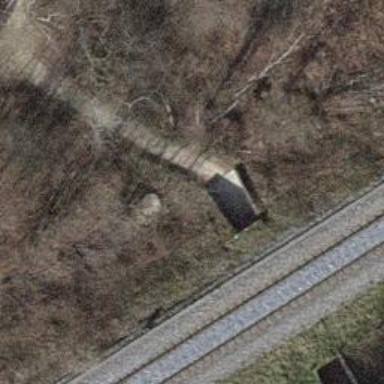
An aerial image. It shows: Path going through tunnel.